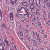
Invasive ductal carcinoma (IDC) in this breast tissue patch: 1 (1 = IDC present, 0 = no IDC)